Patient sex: F
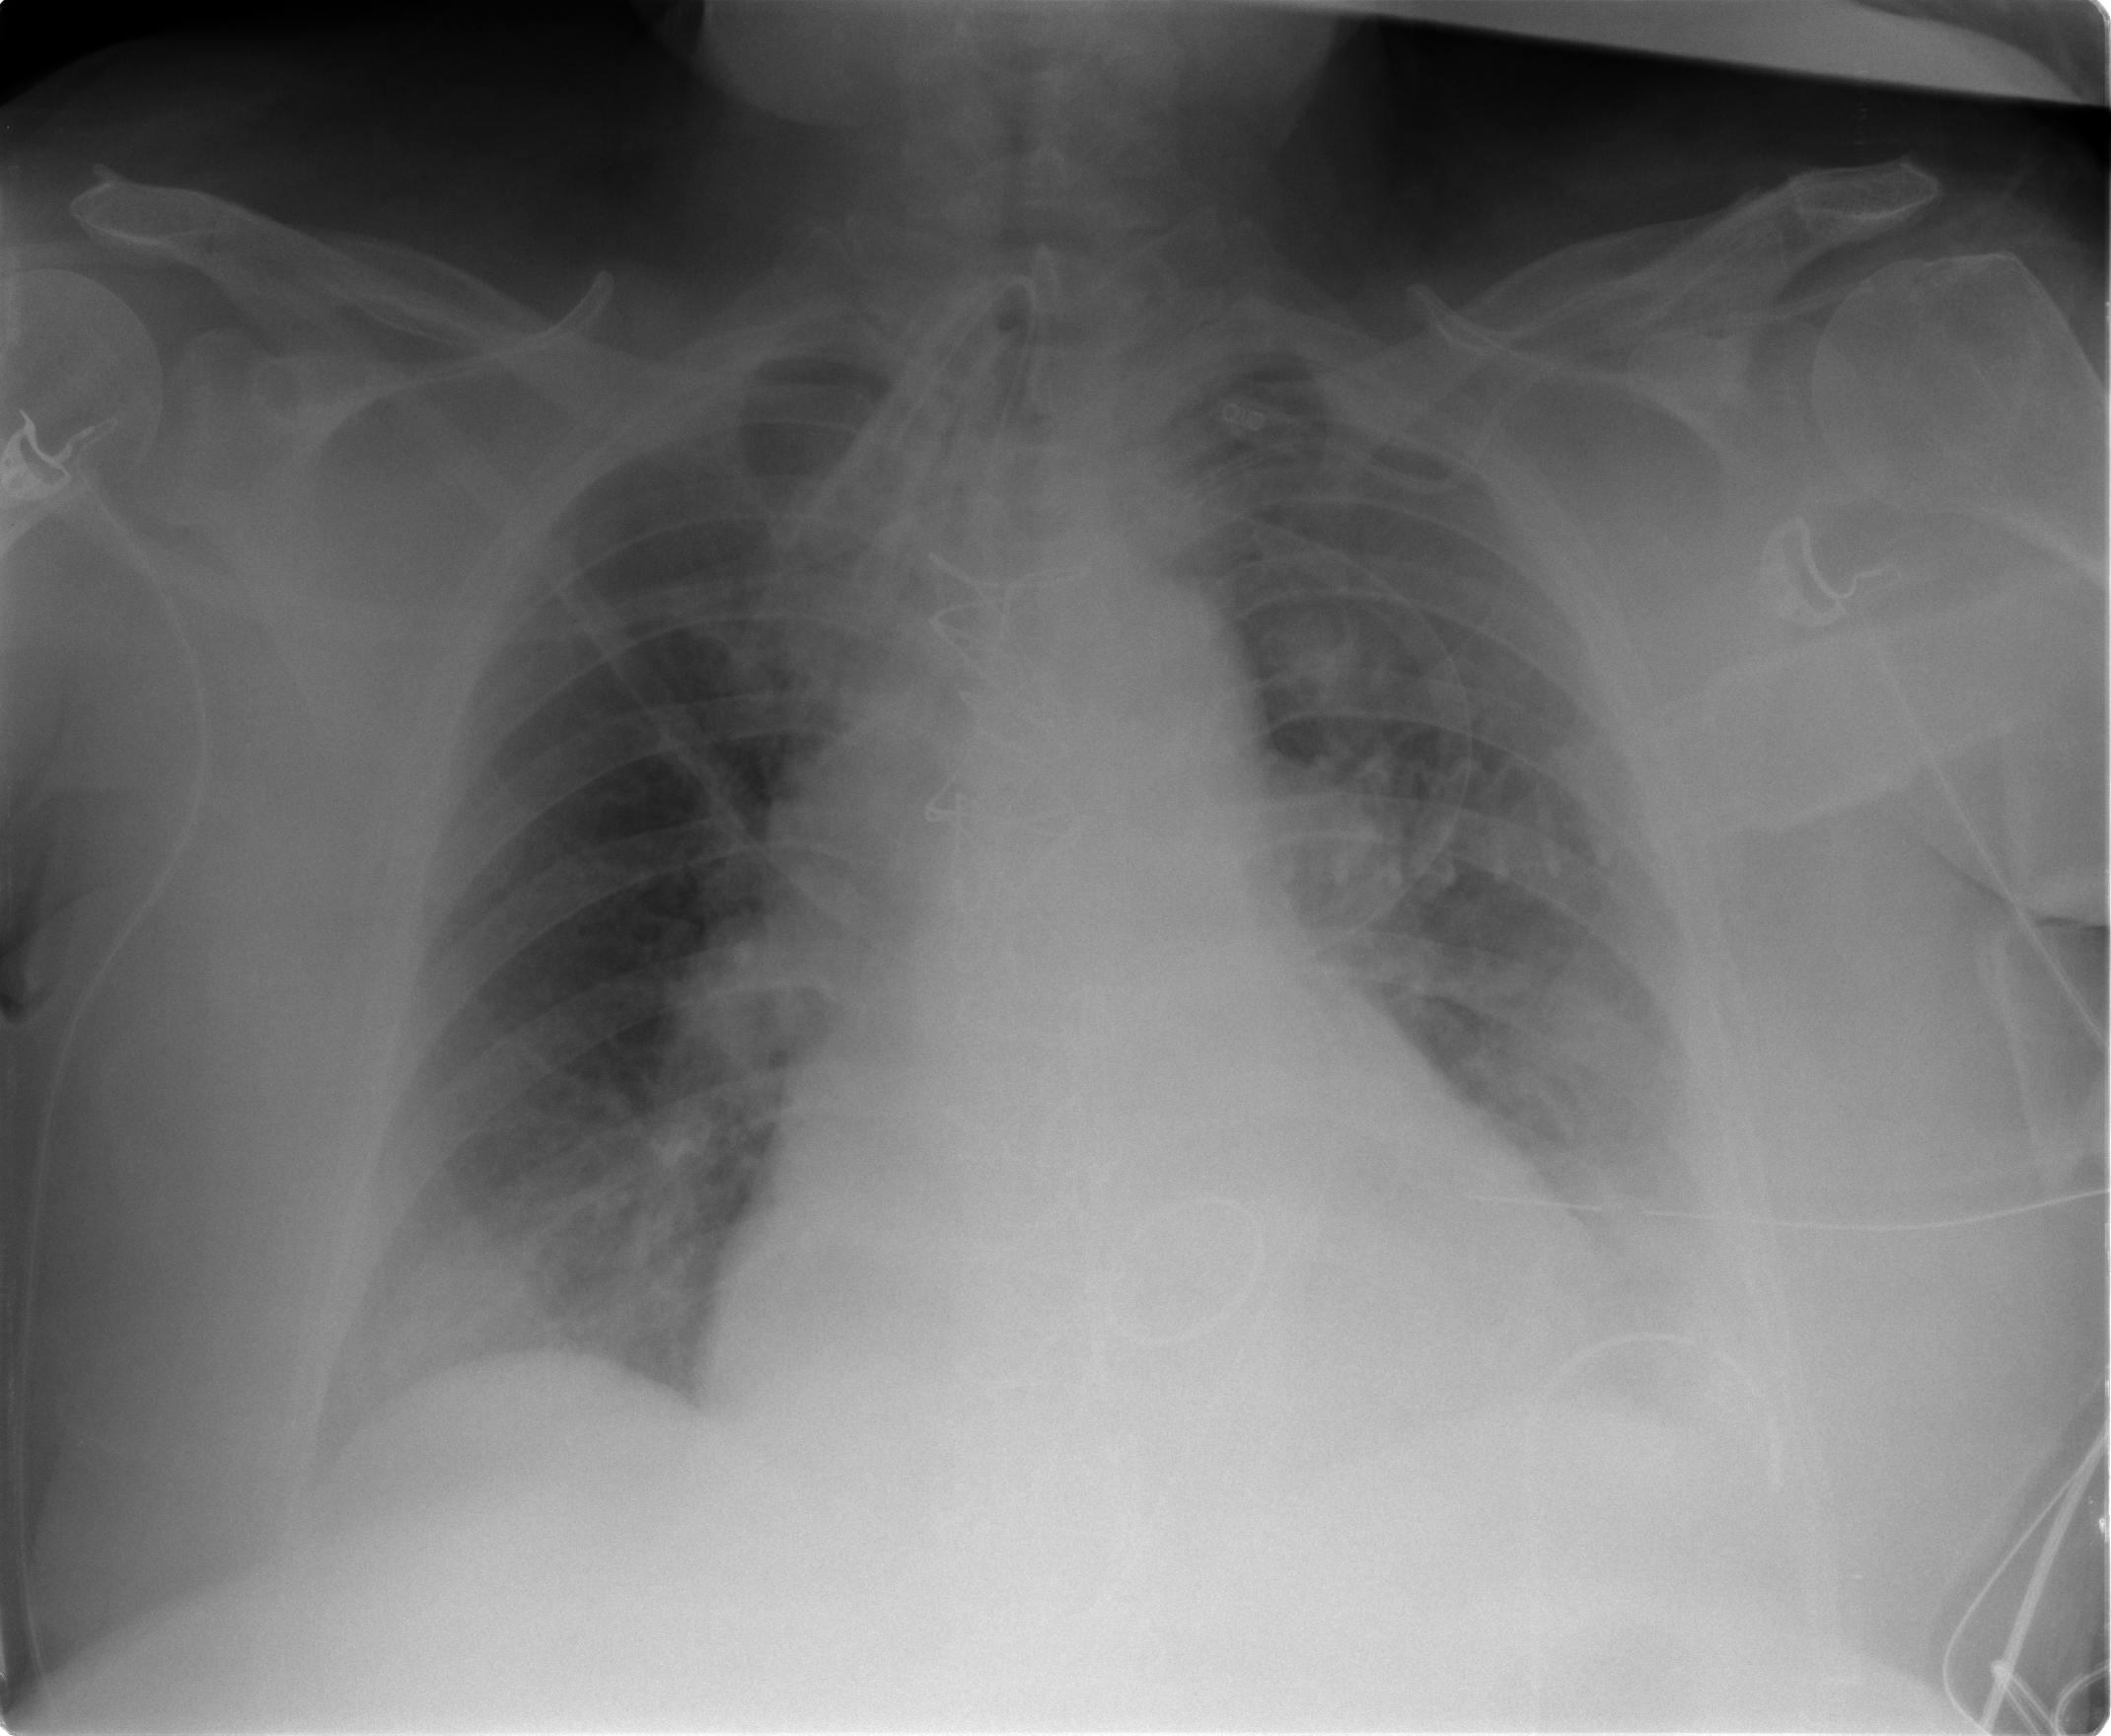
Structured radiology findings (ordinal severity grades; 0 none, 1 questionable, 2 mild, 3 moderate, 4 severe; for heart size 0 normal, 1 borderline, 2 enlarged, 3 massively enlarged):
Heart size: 3
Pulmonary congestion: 2
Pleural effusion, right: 2
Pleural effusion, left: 2
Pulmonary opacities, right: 2
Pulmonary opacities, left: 2
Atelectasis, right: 2
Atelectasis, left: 3